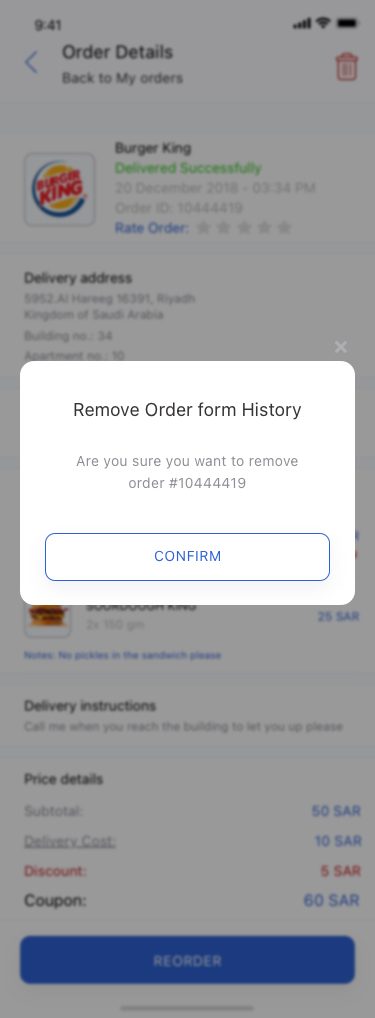
Text in this UI design:
Burger King
Delivered Successfully
20 December 2018 - 03:34 PM
Order ID: 10444419
Rate Order:
Delivery address
5952.Al Hareeg 16391, Riyadh Kingdom of Saudi Arabia
Building no.: 34
Apartment no.: 10
Phone number
+2010000700600
Items
SOURDOUGH KING
2x 150 gm
25 SAR
30 SAR
SOURDOUGH KING
2x 150 gm
25 SAR
Notes: No pickles in the sandwich please
Delivery instructions
Call me when you reach the building to let you up please
Price details
Subtotal:
50 SAR
Delivery Cost:
10 SAR
Payment method:
Debit/Credit Card
Discount:
5 SAR
Coupon:
60 SAR
Order Details
Back to My orders
REORDER
Remove Order form History
Are you sure you want to remove
order #10444419
CONFIRM